Aerial crown-view tile of a tropical tree (Barro Colorado Island, Panama), acquired 20240813:
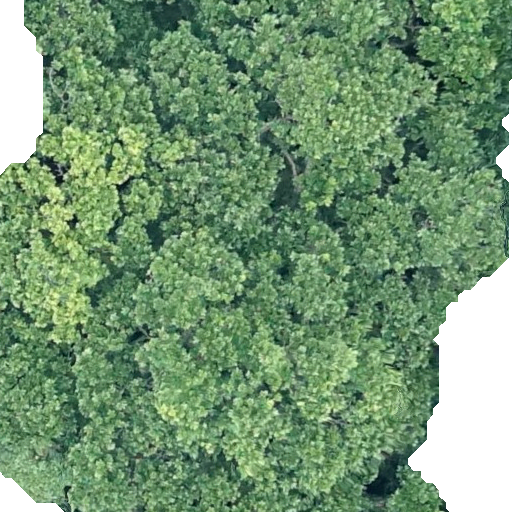
Species: Anacardium excelsum
GBIF accepted scientific name: Anacardium excelsum
Crown area: 609.279 m²